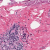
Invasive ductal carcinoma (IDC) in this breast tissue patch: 0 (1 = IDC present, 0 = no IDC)